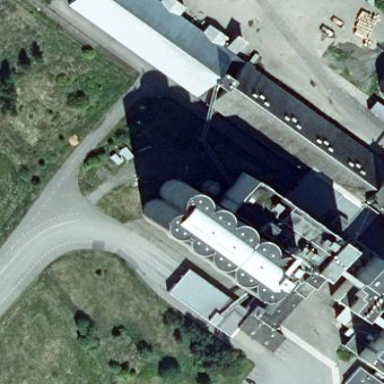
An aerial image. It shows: Industrial building.